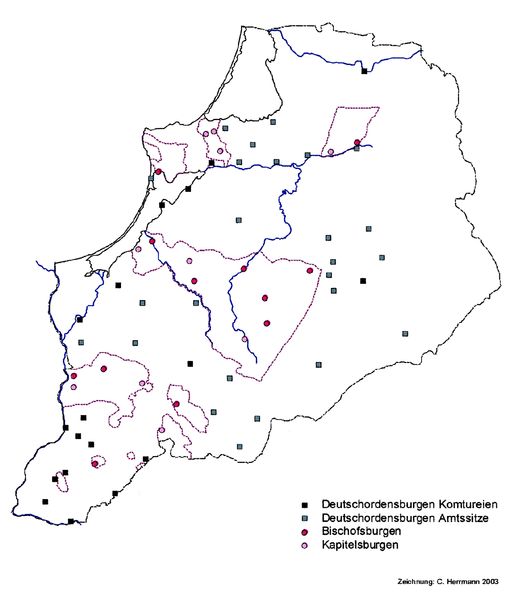
Titel: Olsztyn, Kathedrale Frombork (Frauenburg)
Standort: Olsztyn, Frombork (EU - PL - Ermland)
Schlagwörter: blau, grün, schwarz, zeichnung, rot, geschichte, land, kreis, deutschland, küste, sitz, bischof, deutsch, kirchen, punkte, burg, orden, karte, plan, landkarte, städte, quadrat, legende, flüsse, burgen, lageplan, geographie, grenzen, markierungen, region, hermann, bischofsburgen, ostpreussen, kapitelsburgen, ordensburg, 2003